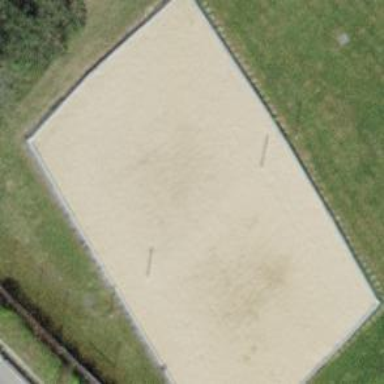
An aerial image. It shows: Sandy pitch for beach volleyball.